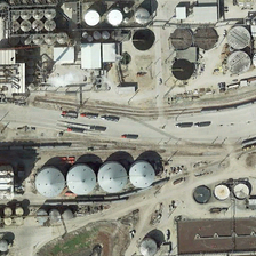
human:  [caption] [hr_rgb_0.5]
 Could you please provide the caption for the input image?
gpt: Several cars were driving on the road between many pallets.

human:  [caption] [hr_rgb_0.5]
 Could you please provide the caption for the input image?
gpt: The factory is very busy and every part works well.

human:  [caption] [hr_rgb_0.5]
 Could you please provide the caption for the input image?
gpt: The factory is very busy and every part is working well.

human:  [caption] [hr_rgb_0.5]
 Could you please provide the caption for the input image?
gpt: Several cars were driving on the road between many tanks.

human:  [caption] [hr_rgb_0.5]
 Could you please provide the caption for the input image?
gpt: Several cars were driving on a road between many tanks.